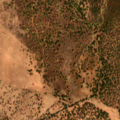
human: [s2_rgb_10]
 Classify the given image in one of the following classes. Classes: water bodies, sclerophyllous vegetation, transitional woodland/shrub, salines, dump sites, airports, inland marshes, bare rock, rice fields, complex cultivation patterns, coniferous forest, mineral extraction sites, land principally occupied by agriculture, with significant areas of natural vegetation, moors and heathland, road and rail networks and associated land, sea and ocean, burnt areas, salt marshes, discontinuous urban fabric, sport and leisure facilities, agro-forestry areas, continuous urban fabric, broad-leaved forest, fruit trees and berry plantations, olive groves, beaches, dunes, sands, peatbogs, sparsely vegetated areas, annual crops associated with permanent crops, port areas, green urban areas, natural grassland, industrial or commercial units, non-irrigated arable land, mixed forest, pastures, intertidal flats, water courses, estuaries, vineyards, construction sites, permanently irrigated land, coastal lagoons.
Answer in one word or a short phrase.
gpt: non-irrigated arable land, agro-forestry areas, water bodies